Question: I have SQL Dialects enabled for my project. I am using the below code

There is a PHP variable that is set if a certain condition is met. SQL Dialects thinks there is an error at the end of the SQL statement since it expects either a GROUP BY, HAVING, or other SQL declaration after the WHERE declaration. It underlines the variable and the entire file is marked as having known syntax errors. Is there a way for me to create an exception in SQL Dialects so this is ignored?
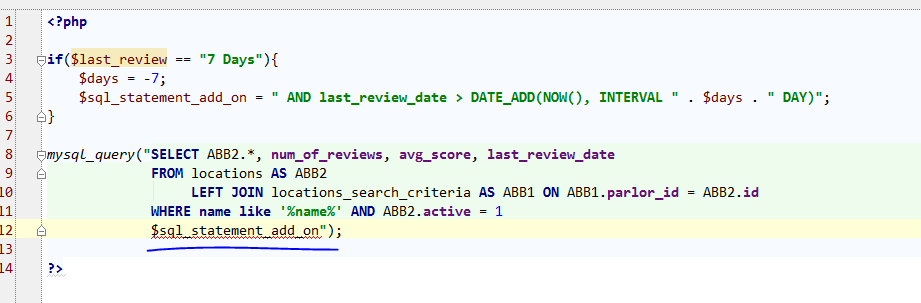
Answer: The inspection is performed by Database Support module:
1. which knows nothing about PHP variables;
2. this is not a valid SQL from that specific dialect point of view (MySQL/SQL Server/whatever).
Your only choice ATM is to use as SQL Dialect where only basic syntax highlighting will be available.
Other than that:
- <URL>